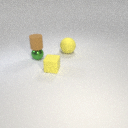
small yellow rubber cube to the right of small green metal sphere